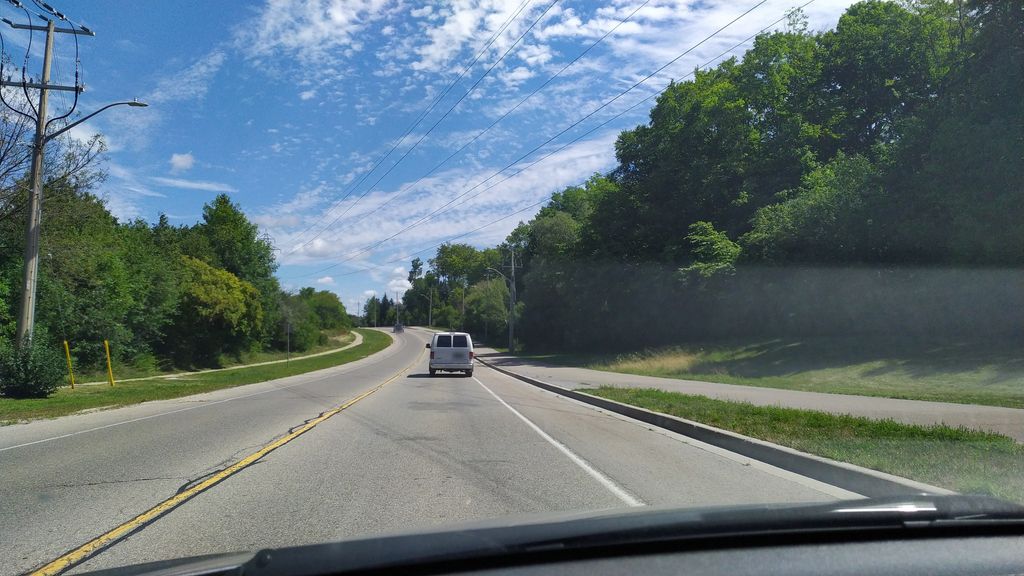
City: kitchener-waterloo